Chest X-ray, PA view. Patient: 34 years old, sex F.
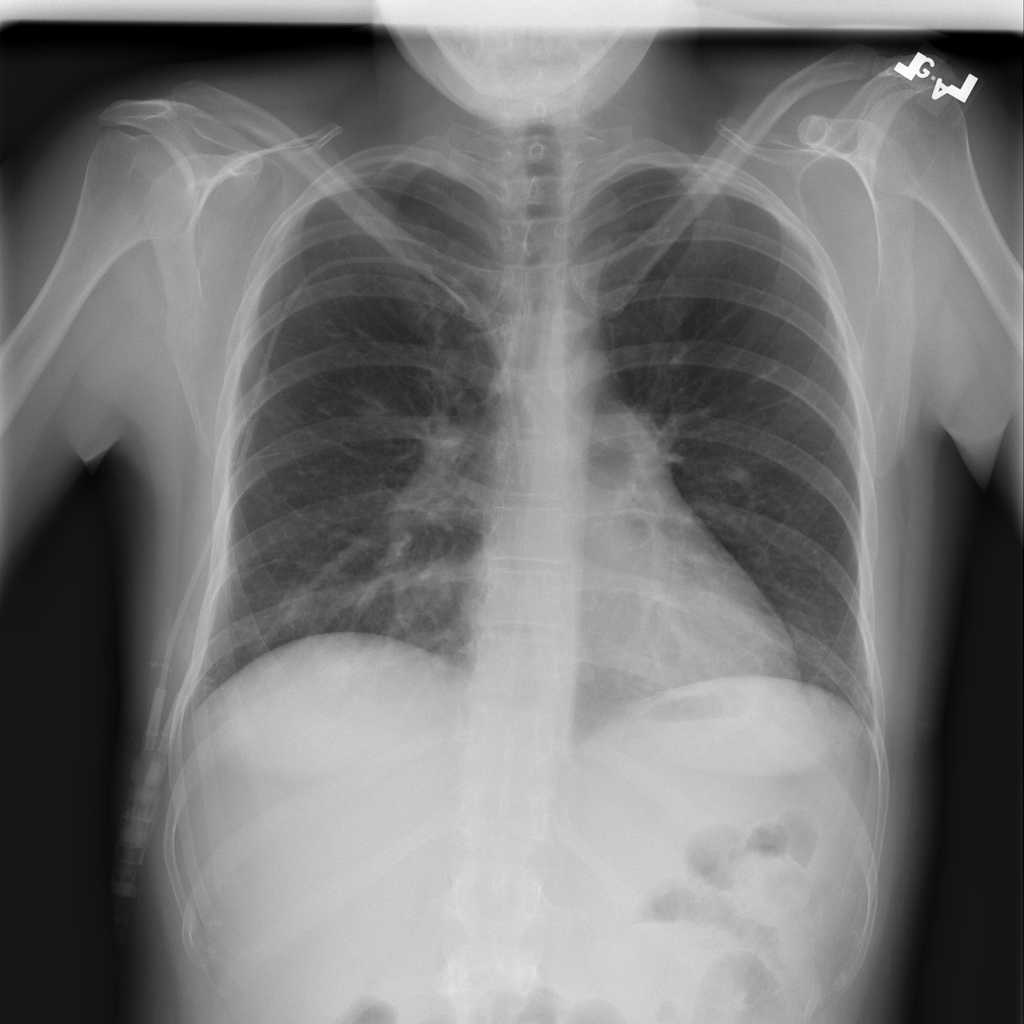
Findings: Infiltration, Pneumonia